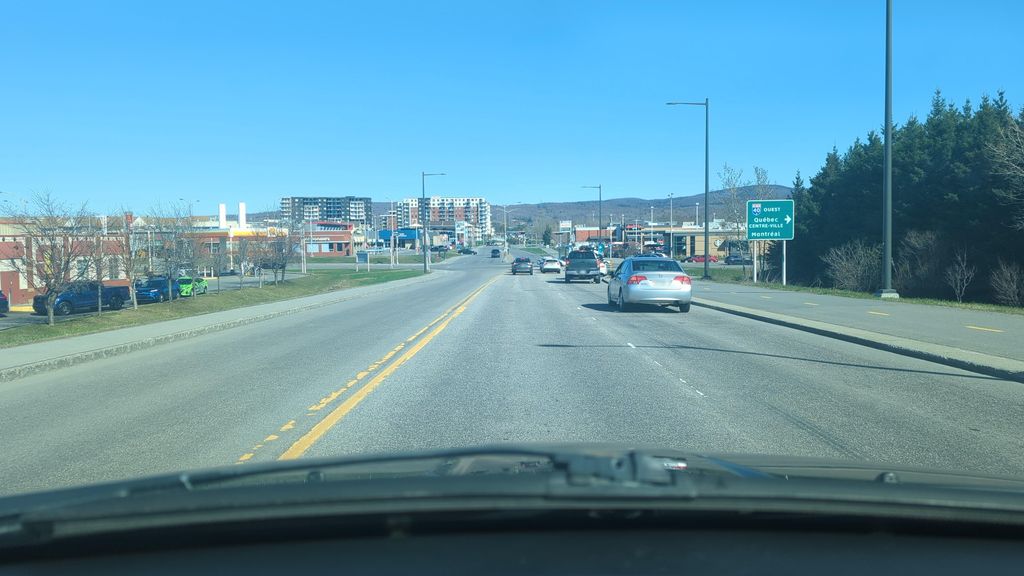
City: quebec_city